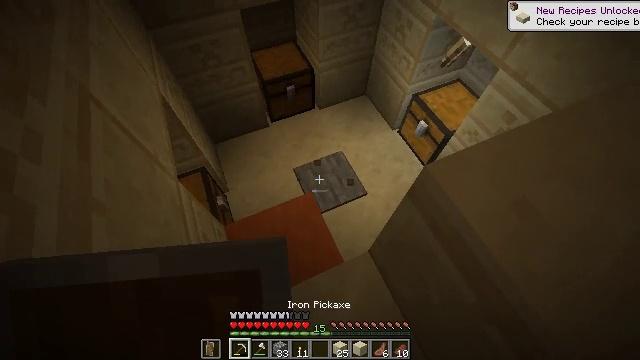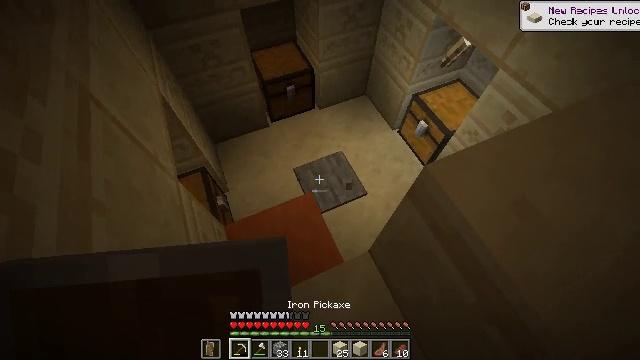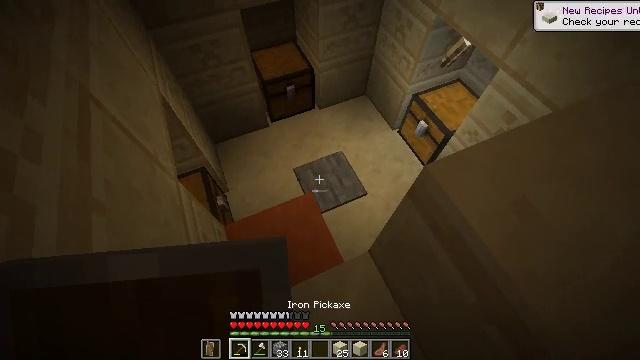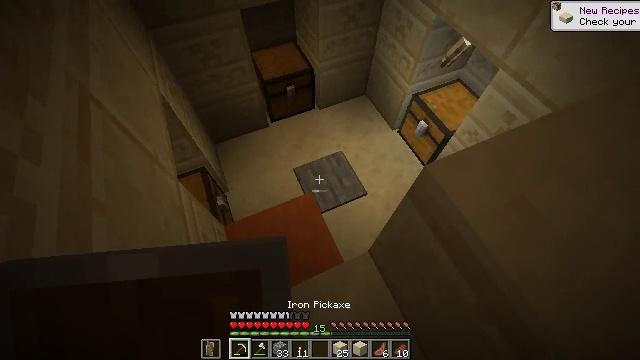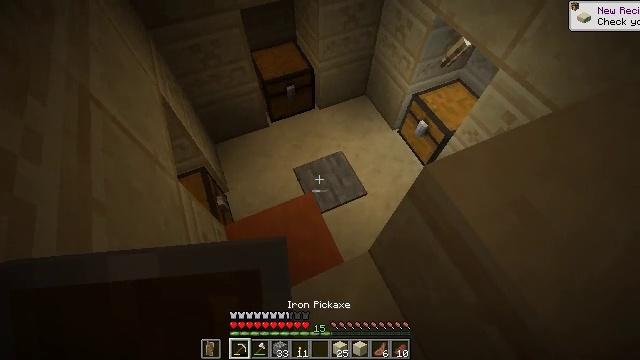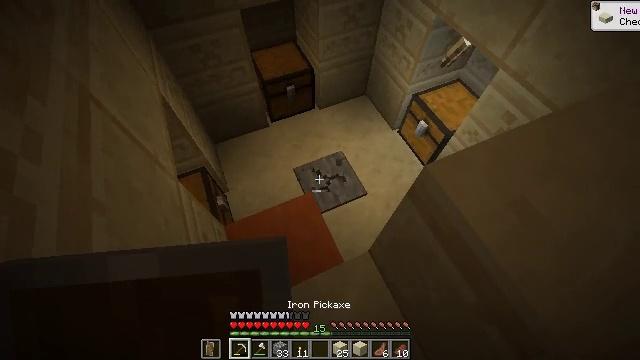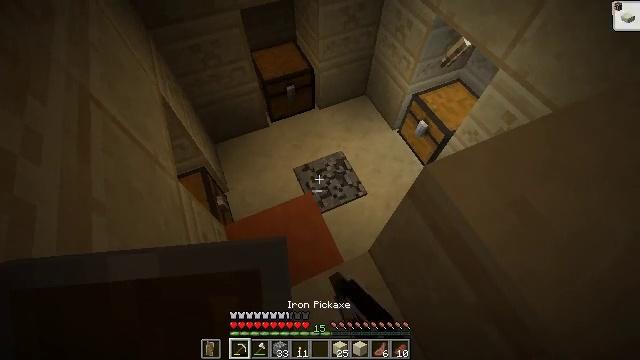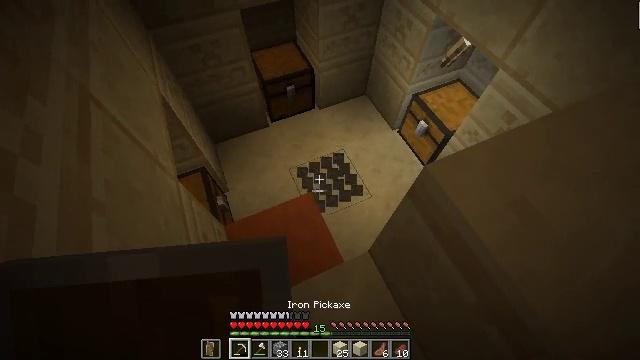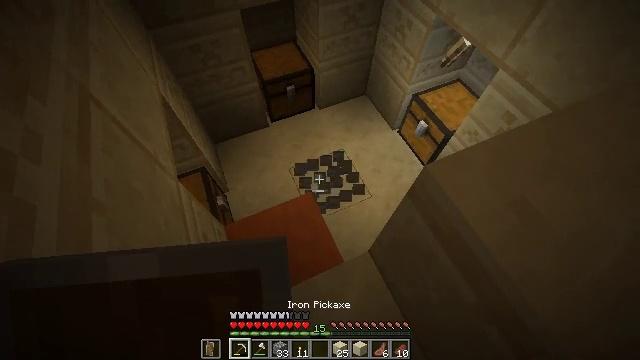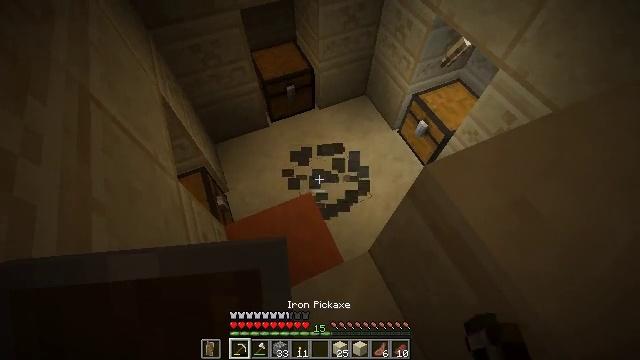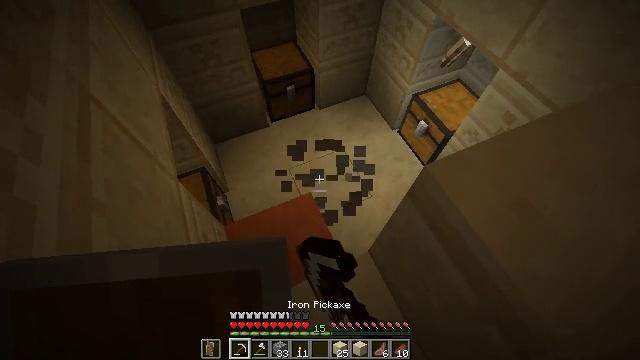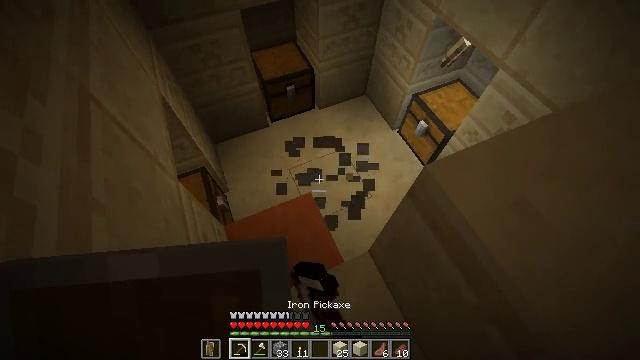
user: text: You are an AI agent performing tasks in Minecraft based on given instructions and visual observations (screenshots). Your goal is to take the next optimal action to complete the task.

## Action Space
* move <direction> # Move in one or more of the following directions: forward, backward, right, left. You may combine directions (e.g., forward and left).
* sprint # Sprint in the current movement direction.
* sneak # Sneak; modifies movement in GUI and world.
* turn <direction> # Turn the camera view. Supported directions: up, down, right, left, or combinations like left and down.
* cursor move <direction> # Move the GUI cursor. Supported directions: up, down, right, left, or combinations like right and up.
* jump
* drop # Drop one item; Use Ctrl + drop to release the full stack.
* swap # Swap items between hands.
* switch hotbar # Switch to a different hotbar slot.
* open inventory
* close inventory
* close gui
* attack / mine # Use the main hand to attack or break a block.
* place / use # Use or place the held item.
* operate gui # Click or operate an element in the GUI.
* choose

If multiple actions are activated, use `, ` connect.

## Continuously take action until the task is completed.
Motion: motion action
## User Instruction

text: Mine the stone pressure plate.
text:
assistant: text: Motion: no_op
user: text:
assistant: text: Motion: no_op
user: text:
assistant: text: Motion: no_op
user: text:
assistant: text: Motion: no_op
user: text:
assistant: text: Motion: attack / mine
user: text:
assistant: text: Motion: attack / mine
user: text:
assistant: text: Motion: attack / mine
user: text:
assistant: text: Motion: attack / mine
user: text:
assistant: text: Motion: attack / mine
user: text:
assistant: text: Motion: no_op
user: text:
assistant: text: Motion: no_op
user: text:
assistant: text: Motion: no_op